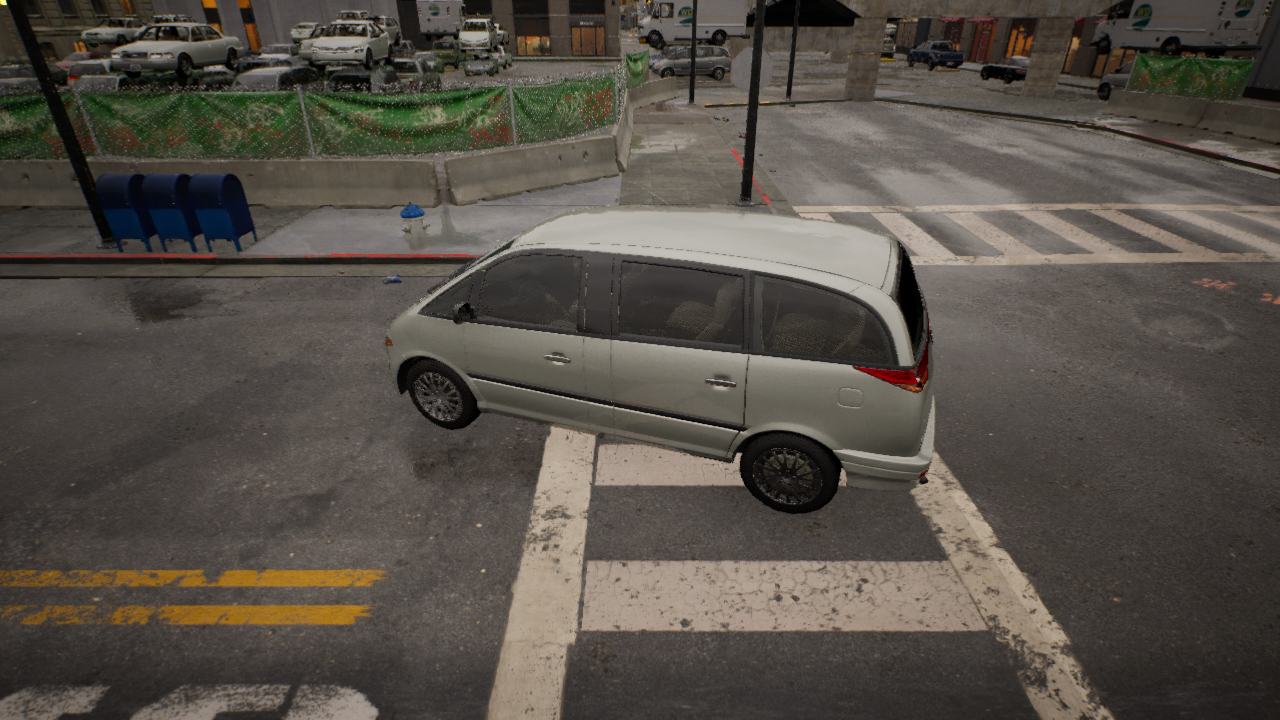
Venue: intersection
Lighting: golden hour
Vehicle rig: minivan